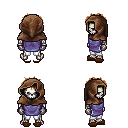
a pixel art fantasy rpg character, male body template, skeleton, chain tabard jacket, white pants, brown bedhead hairstyle, cloth hood, metal gloves, brown slippers, four views (front, back, left, right), 2x2 character sprite sheet, small pixel art, hard edges, no anti-aliasing